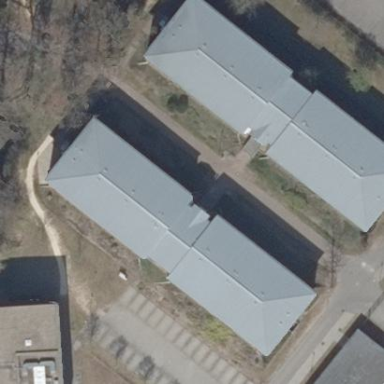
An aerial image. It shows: Dormitory building.